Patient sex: M
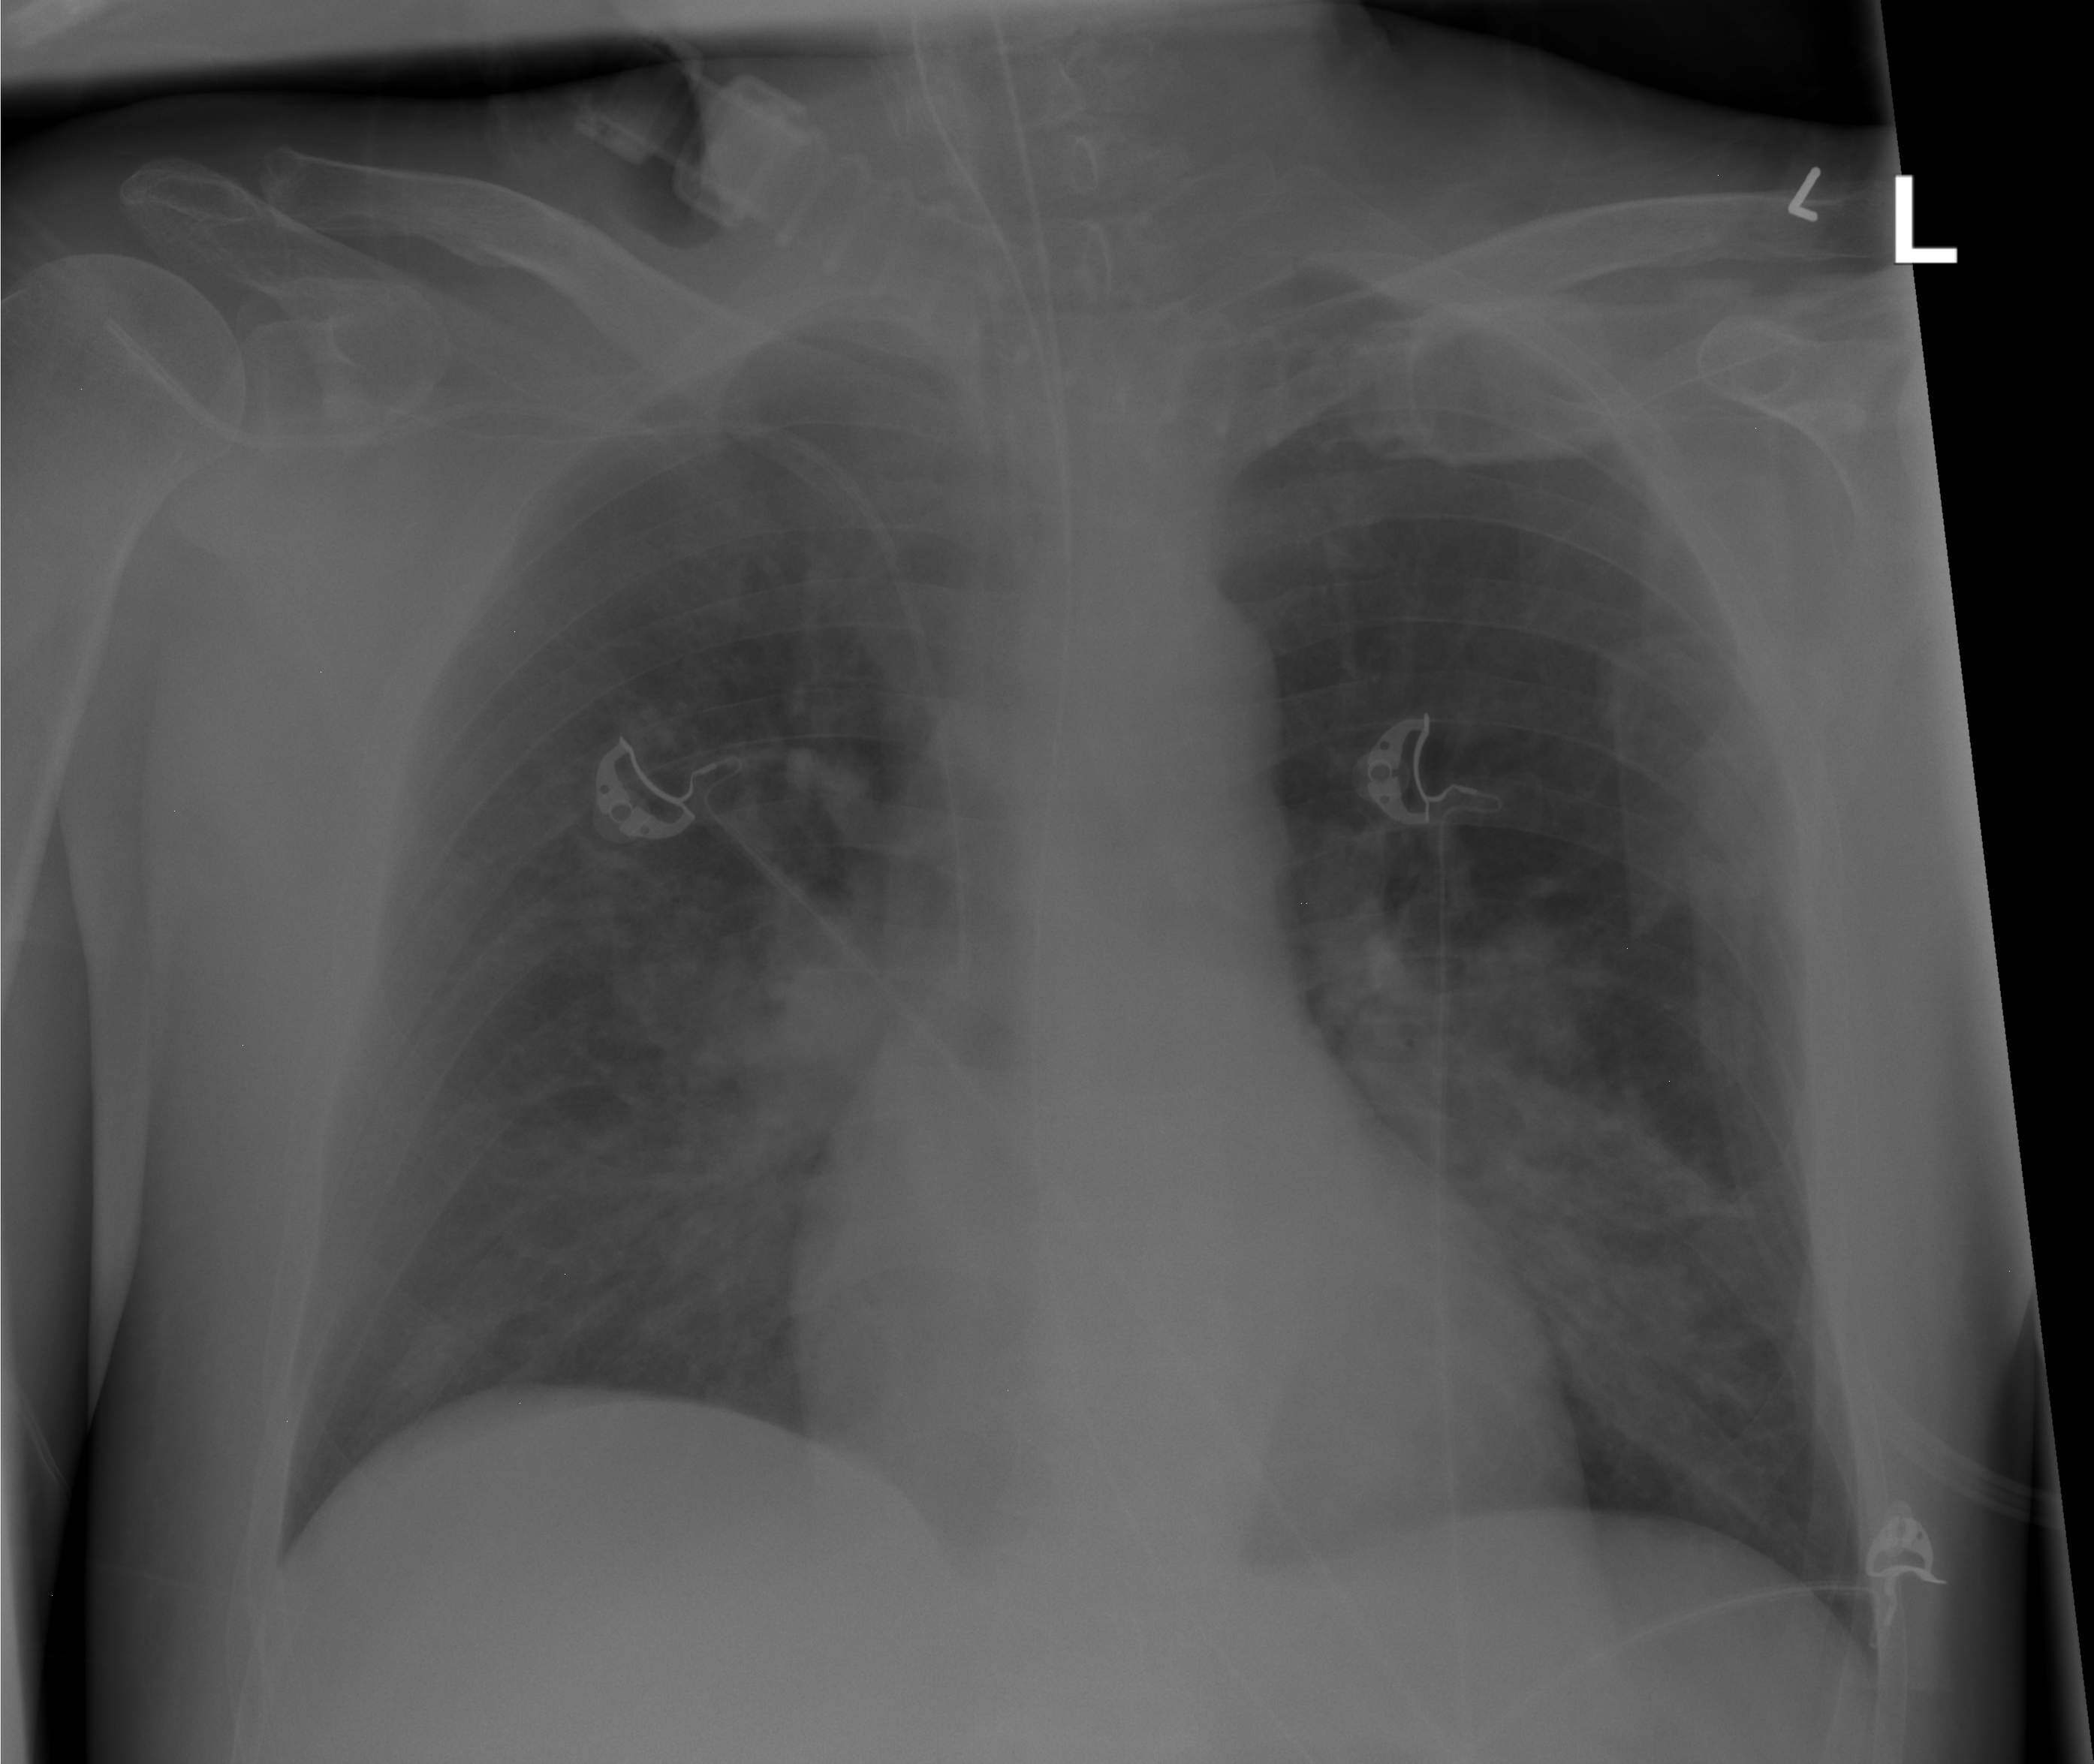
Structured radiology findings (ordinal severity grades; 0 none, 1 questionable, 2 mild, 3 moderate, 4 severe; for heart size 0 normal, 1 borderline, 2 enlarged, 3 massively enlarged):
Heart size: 0
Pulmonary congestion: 0
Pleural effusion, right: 0
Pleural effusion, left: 0
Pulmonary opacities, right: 3
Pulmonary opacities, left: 3
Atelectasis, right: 0
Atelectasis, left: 0